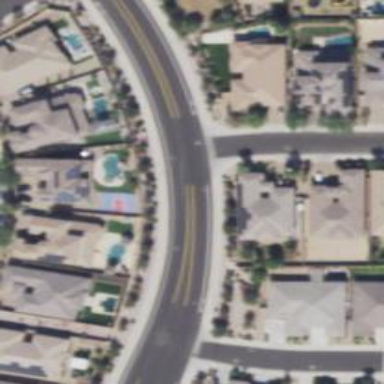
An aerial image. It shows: Smooth asphalt road in residential area.